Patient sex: M
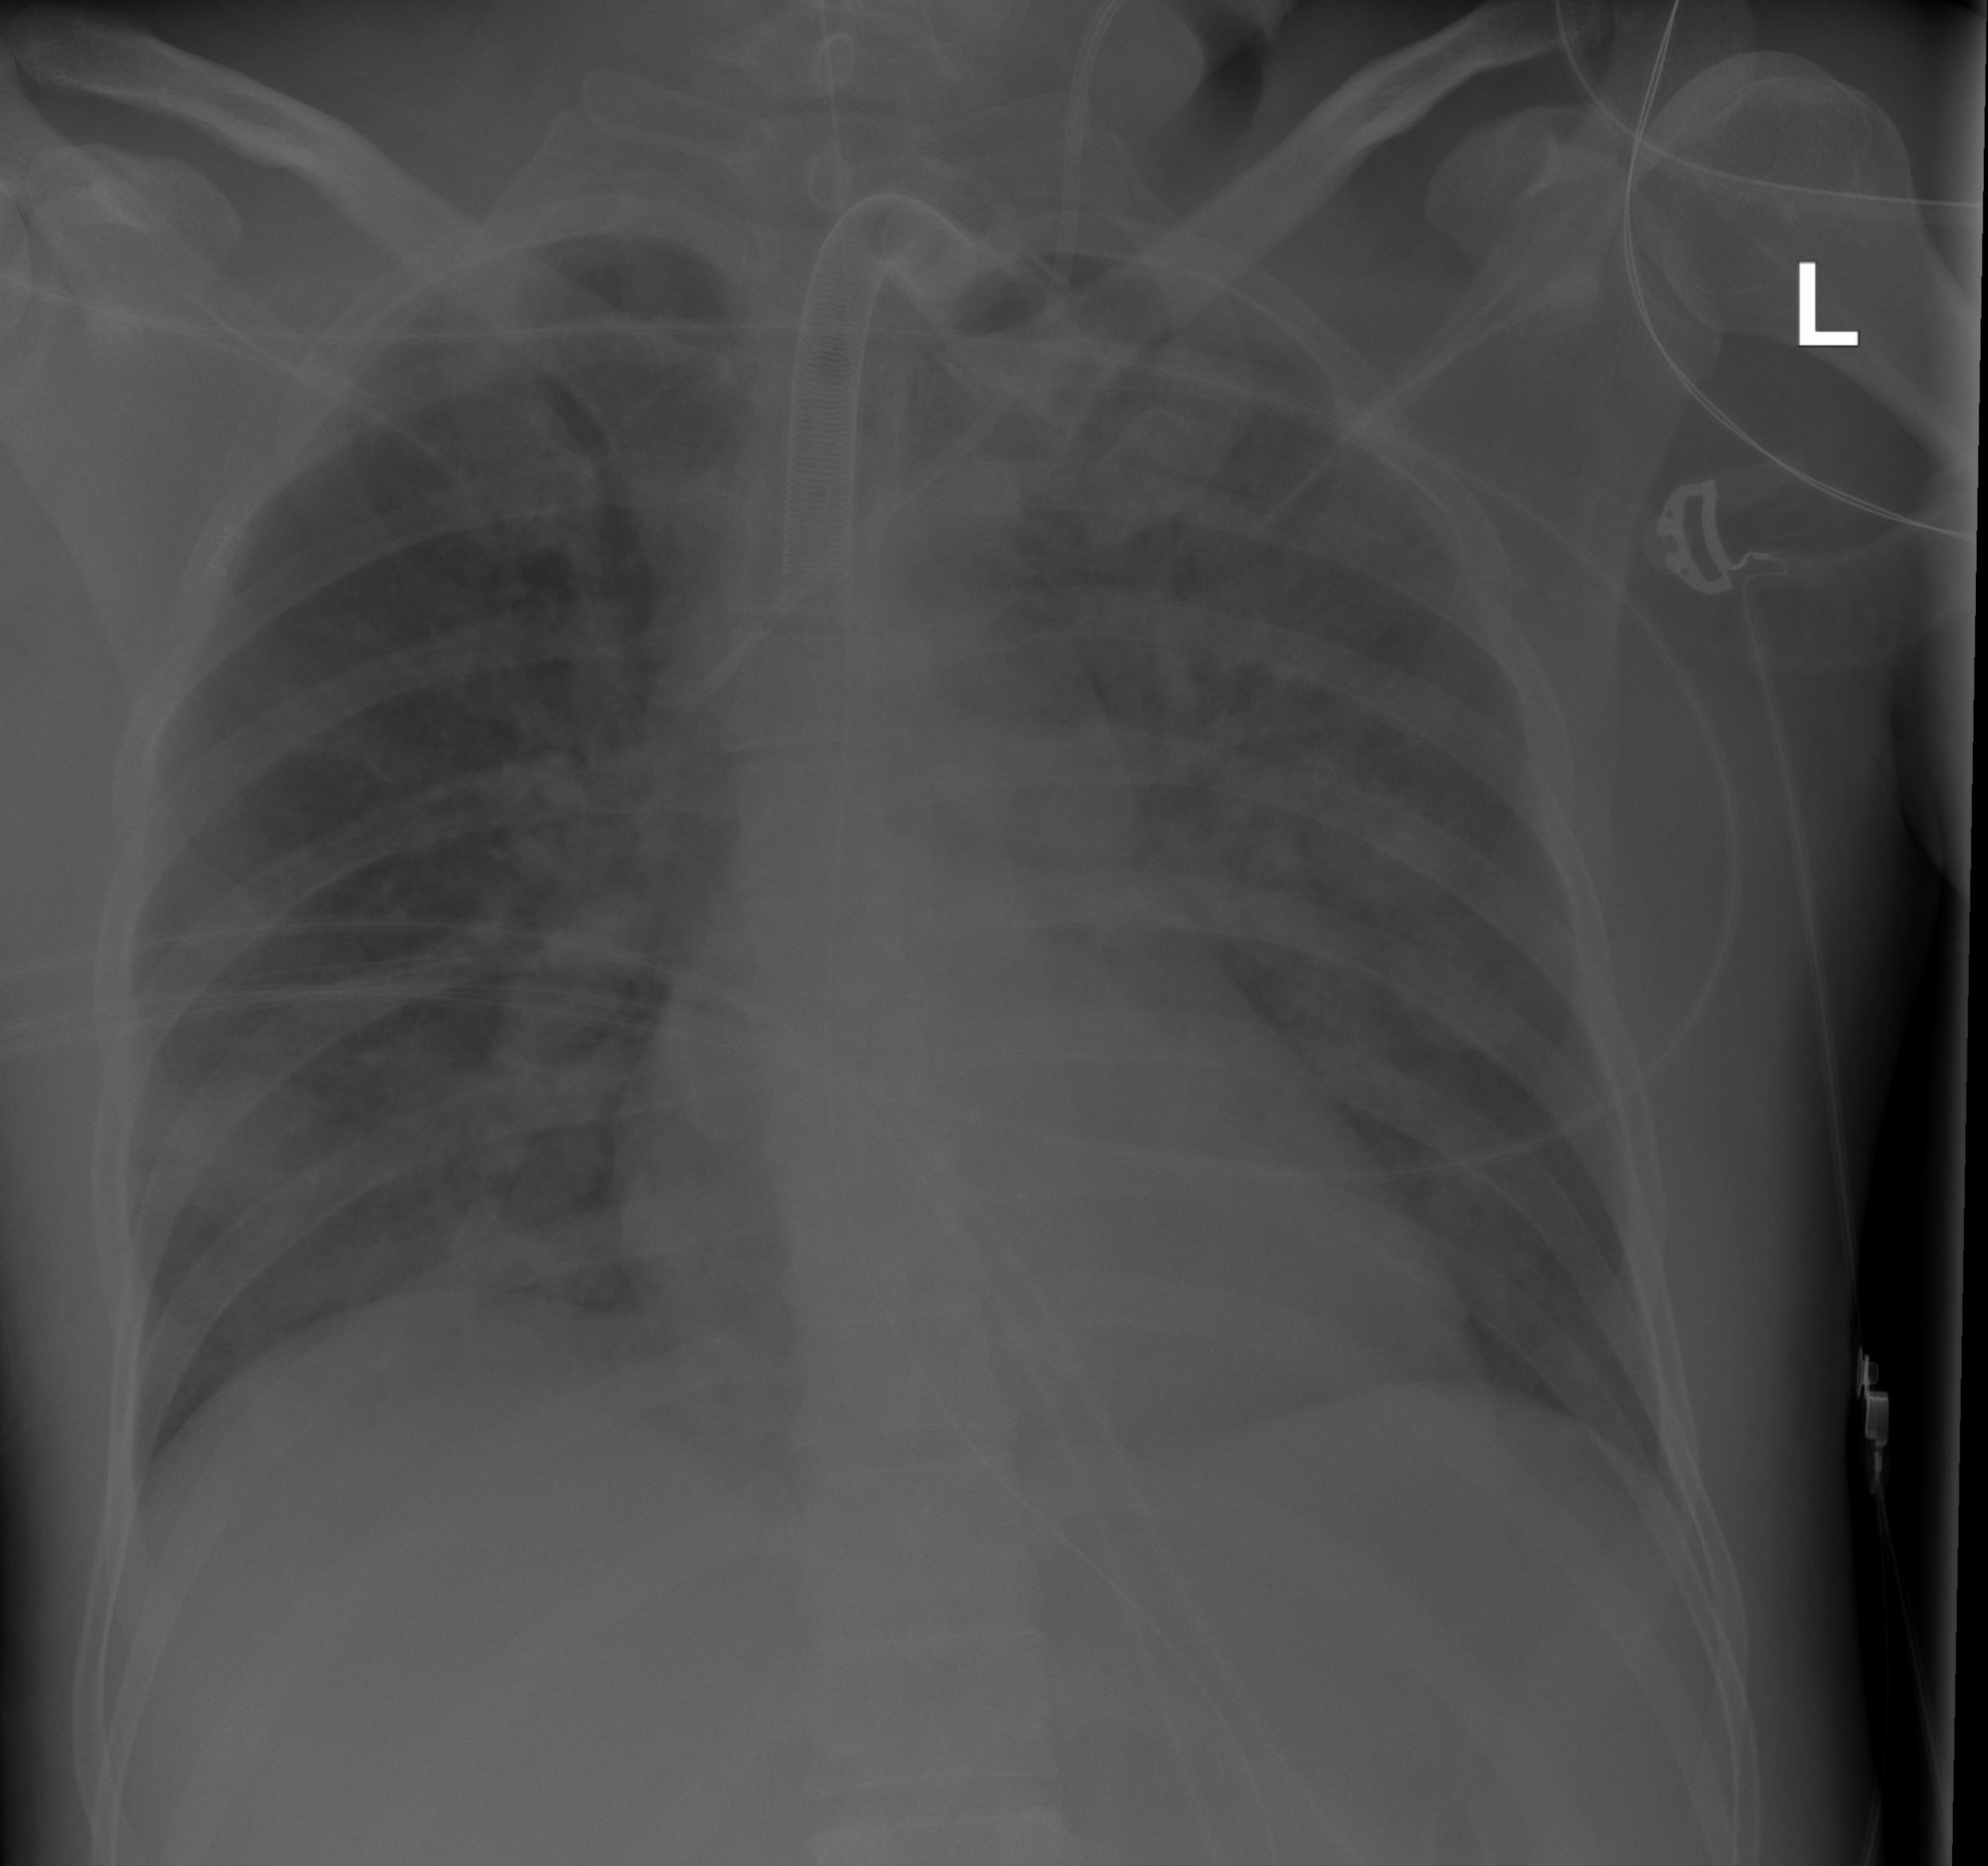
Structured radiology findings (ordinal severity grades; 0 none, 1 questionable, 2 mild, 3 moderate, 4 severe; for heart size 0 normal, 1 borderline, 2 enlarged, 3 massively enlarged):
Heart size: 0
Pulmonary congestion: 0
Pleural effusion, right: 0
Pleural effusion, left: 0
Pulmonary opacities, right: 3
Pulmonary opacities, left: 3
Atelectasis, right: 3
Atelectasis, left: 3